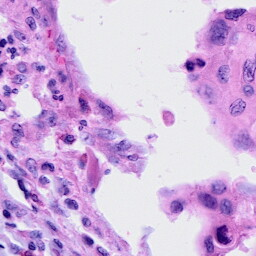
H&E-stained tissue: Cervix